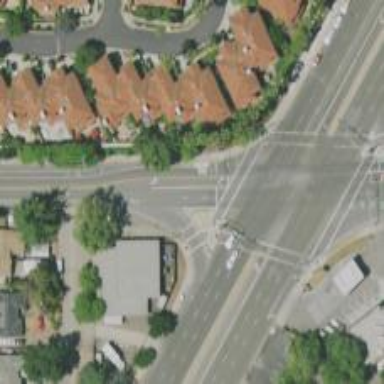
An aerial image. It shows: Marked crossing on footway.